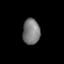
Tissue: prostate
Cell type: T cells
Senescence score: 0.3442
Nuclear area (px): 437
Mean DAPI intensity: 123.162